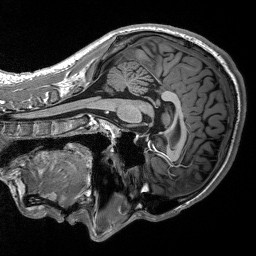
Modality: T1w
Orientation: sagittal
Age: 27
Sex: male
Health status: healthy
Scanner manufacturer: siemens
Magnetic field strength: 3 T
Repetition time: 2.53 s
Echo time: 0.00219 s